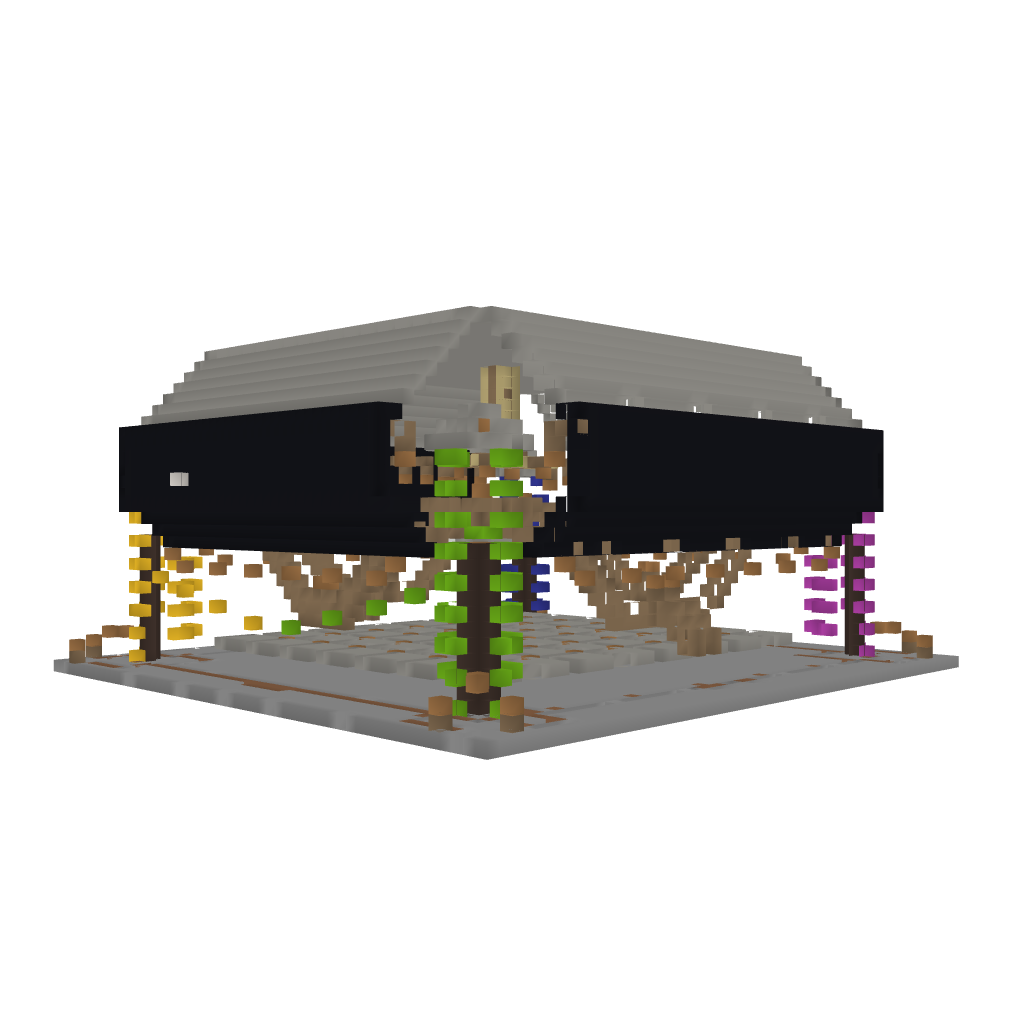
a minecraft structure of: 4 player Spleef Arena